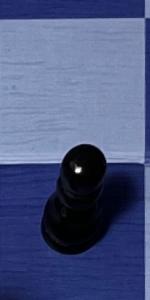
Label: Pawn_Black